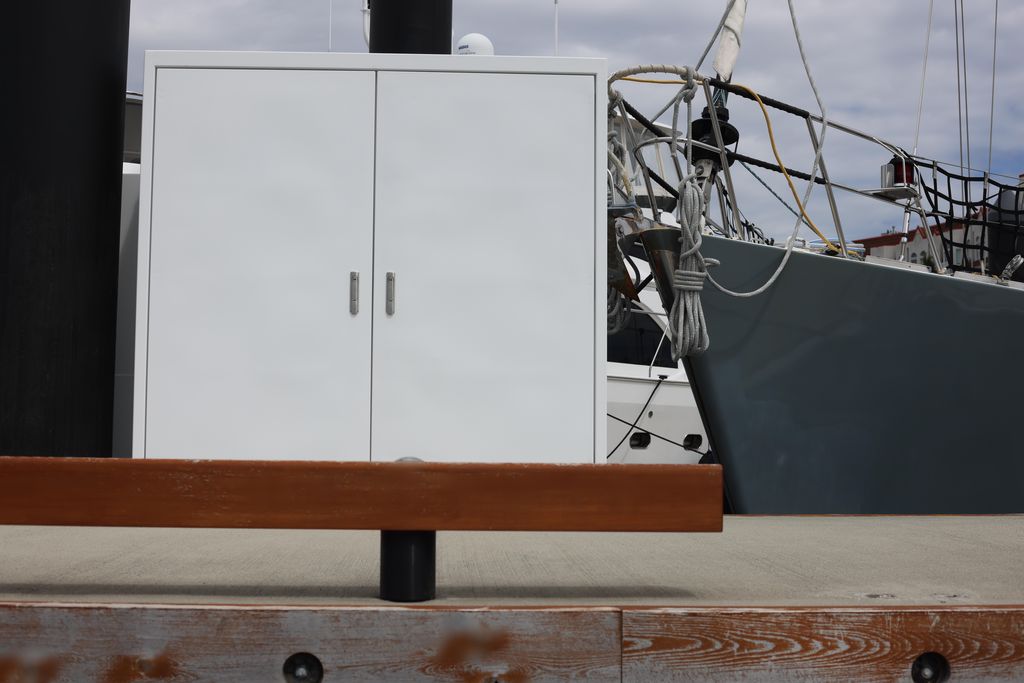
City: victoria